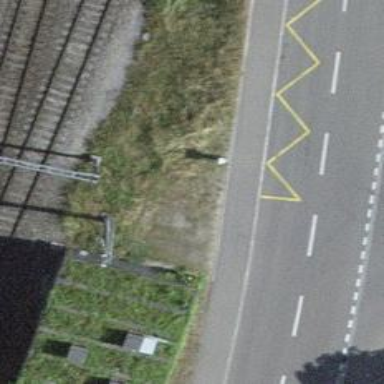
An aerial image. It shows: Bus stop with platform for public transport.